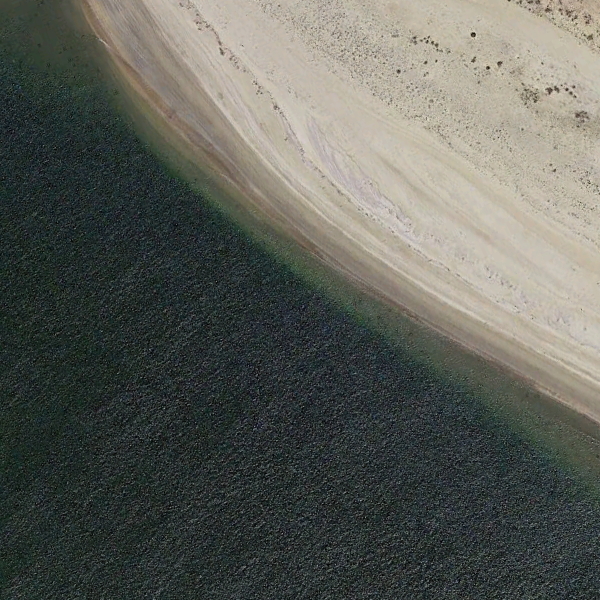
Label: Beach